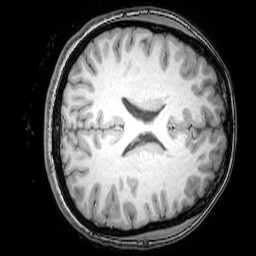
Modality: T1w
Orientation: axial
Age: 25
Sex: female
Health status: healthy
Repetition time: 0.081 s
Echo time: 0.037 s